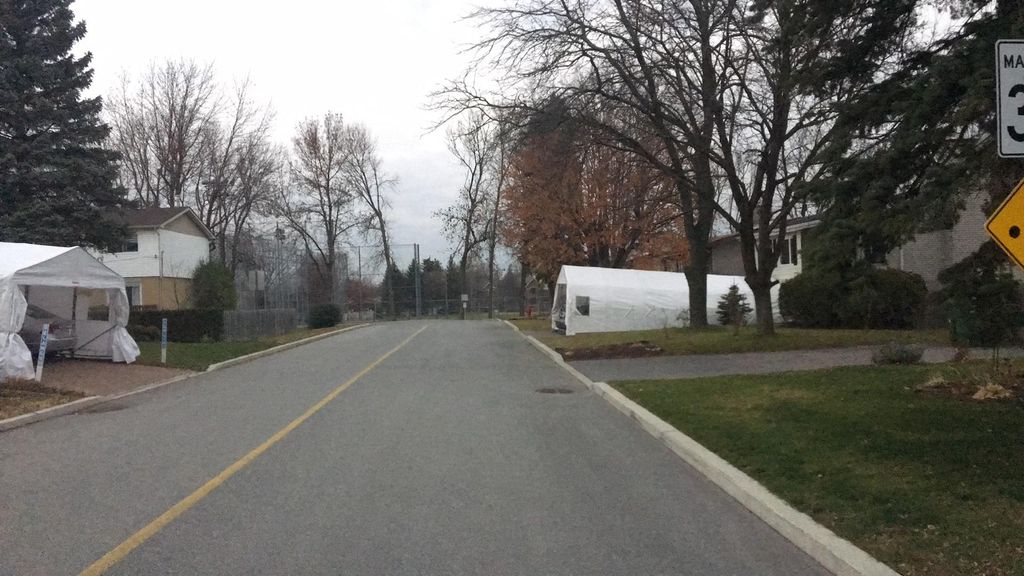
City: montreal